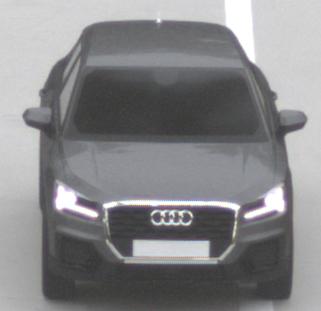
Make: Audi
Model: Q2
Model produced from: 2016
Model produced until: 2020
Doors: 5
Color: gray
Road condition: dry road
Daytime: midday
Contrast: low contrast